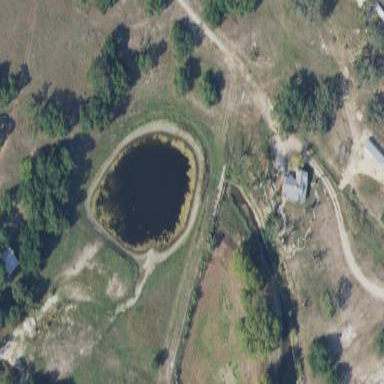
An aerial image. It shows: Pond with natural water.